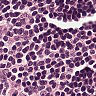
Metastatic tissue present: no